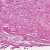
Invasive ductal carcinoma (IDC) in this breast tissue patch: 0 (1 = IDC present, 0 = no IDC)